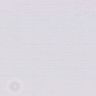
Metastatic tissue present: no